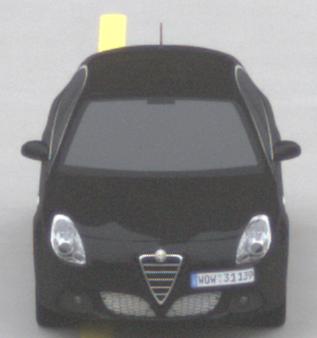
Make: Alfa Romeo
Model: Giulietta 1.4 TB 16V
Detailed model: Giulietta (940)
Model produced from: 2010/05
Model produced until: 2013/03
Doors: 5
Color: black
Road condition: dry road
Daytime: midday
Contrast: low contrast